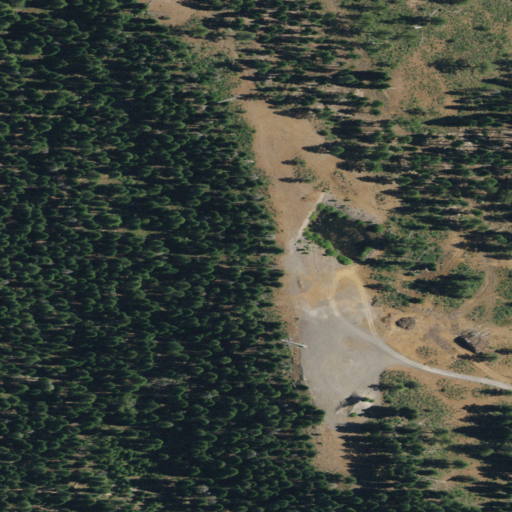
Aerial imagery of ridge(s) in California named Deer Spring Ridge containing evergreen forest and shrub